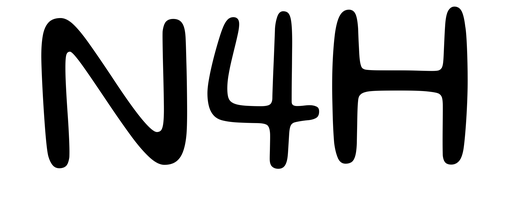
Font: Gluten_Light